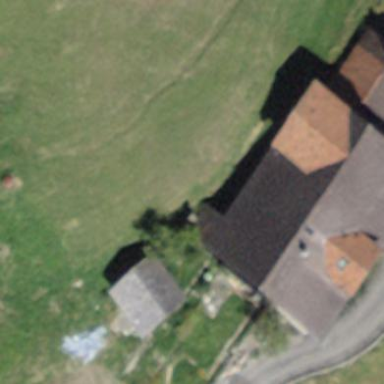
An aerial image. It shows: Farm building.